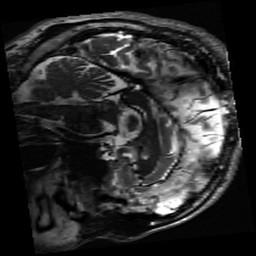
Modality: inplaneT2
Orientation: sagittal